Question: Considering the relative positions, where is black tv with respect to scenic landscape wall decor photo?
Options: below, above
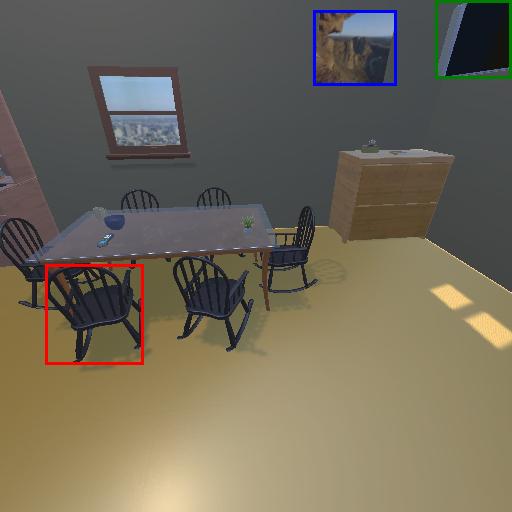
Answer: below